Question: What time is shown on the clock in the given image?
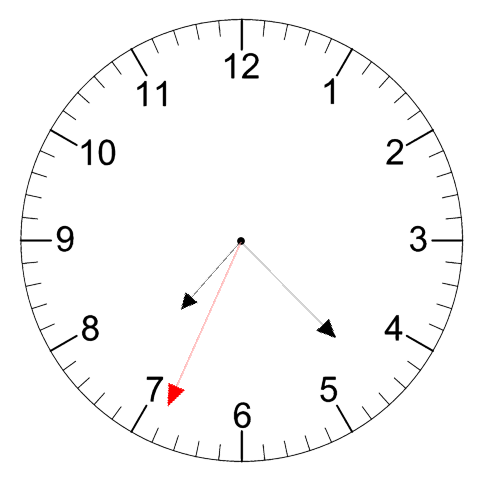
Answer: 07:22:34